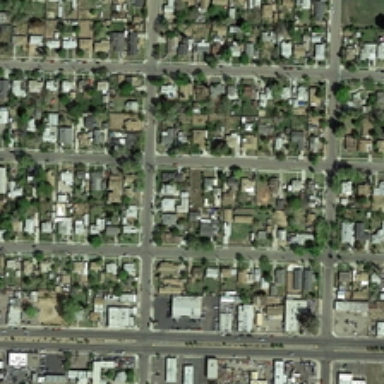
Many crowded buildings and green trees are in a dense residential area .